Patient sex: F
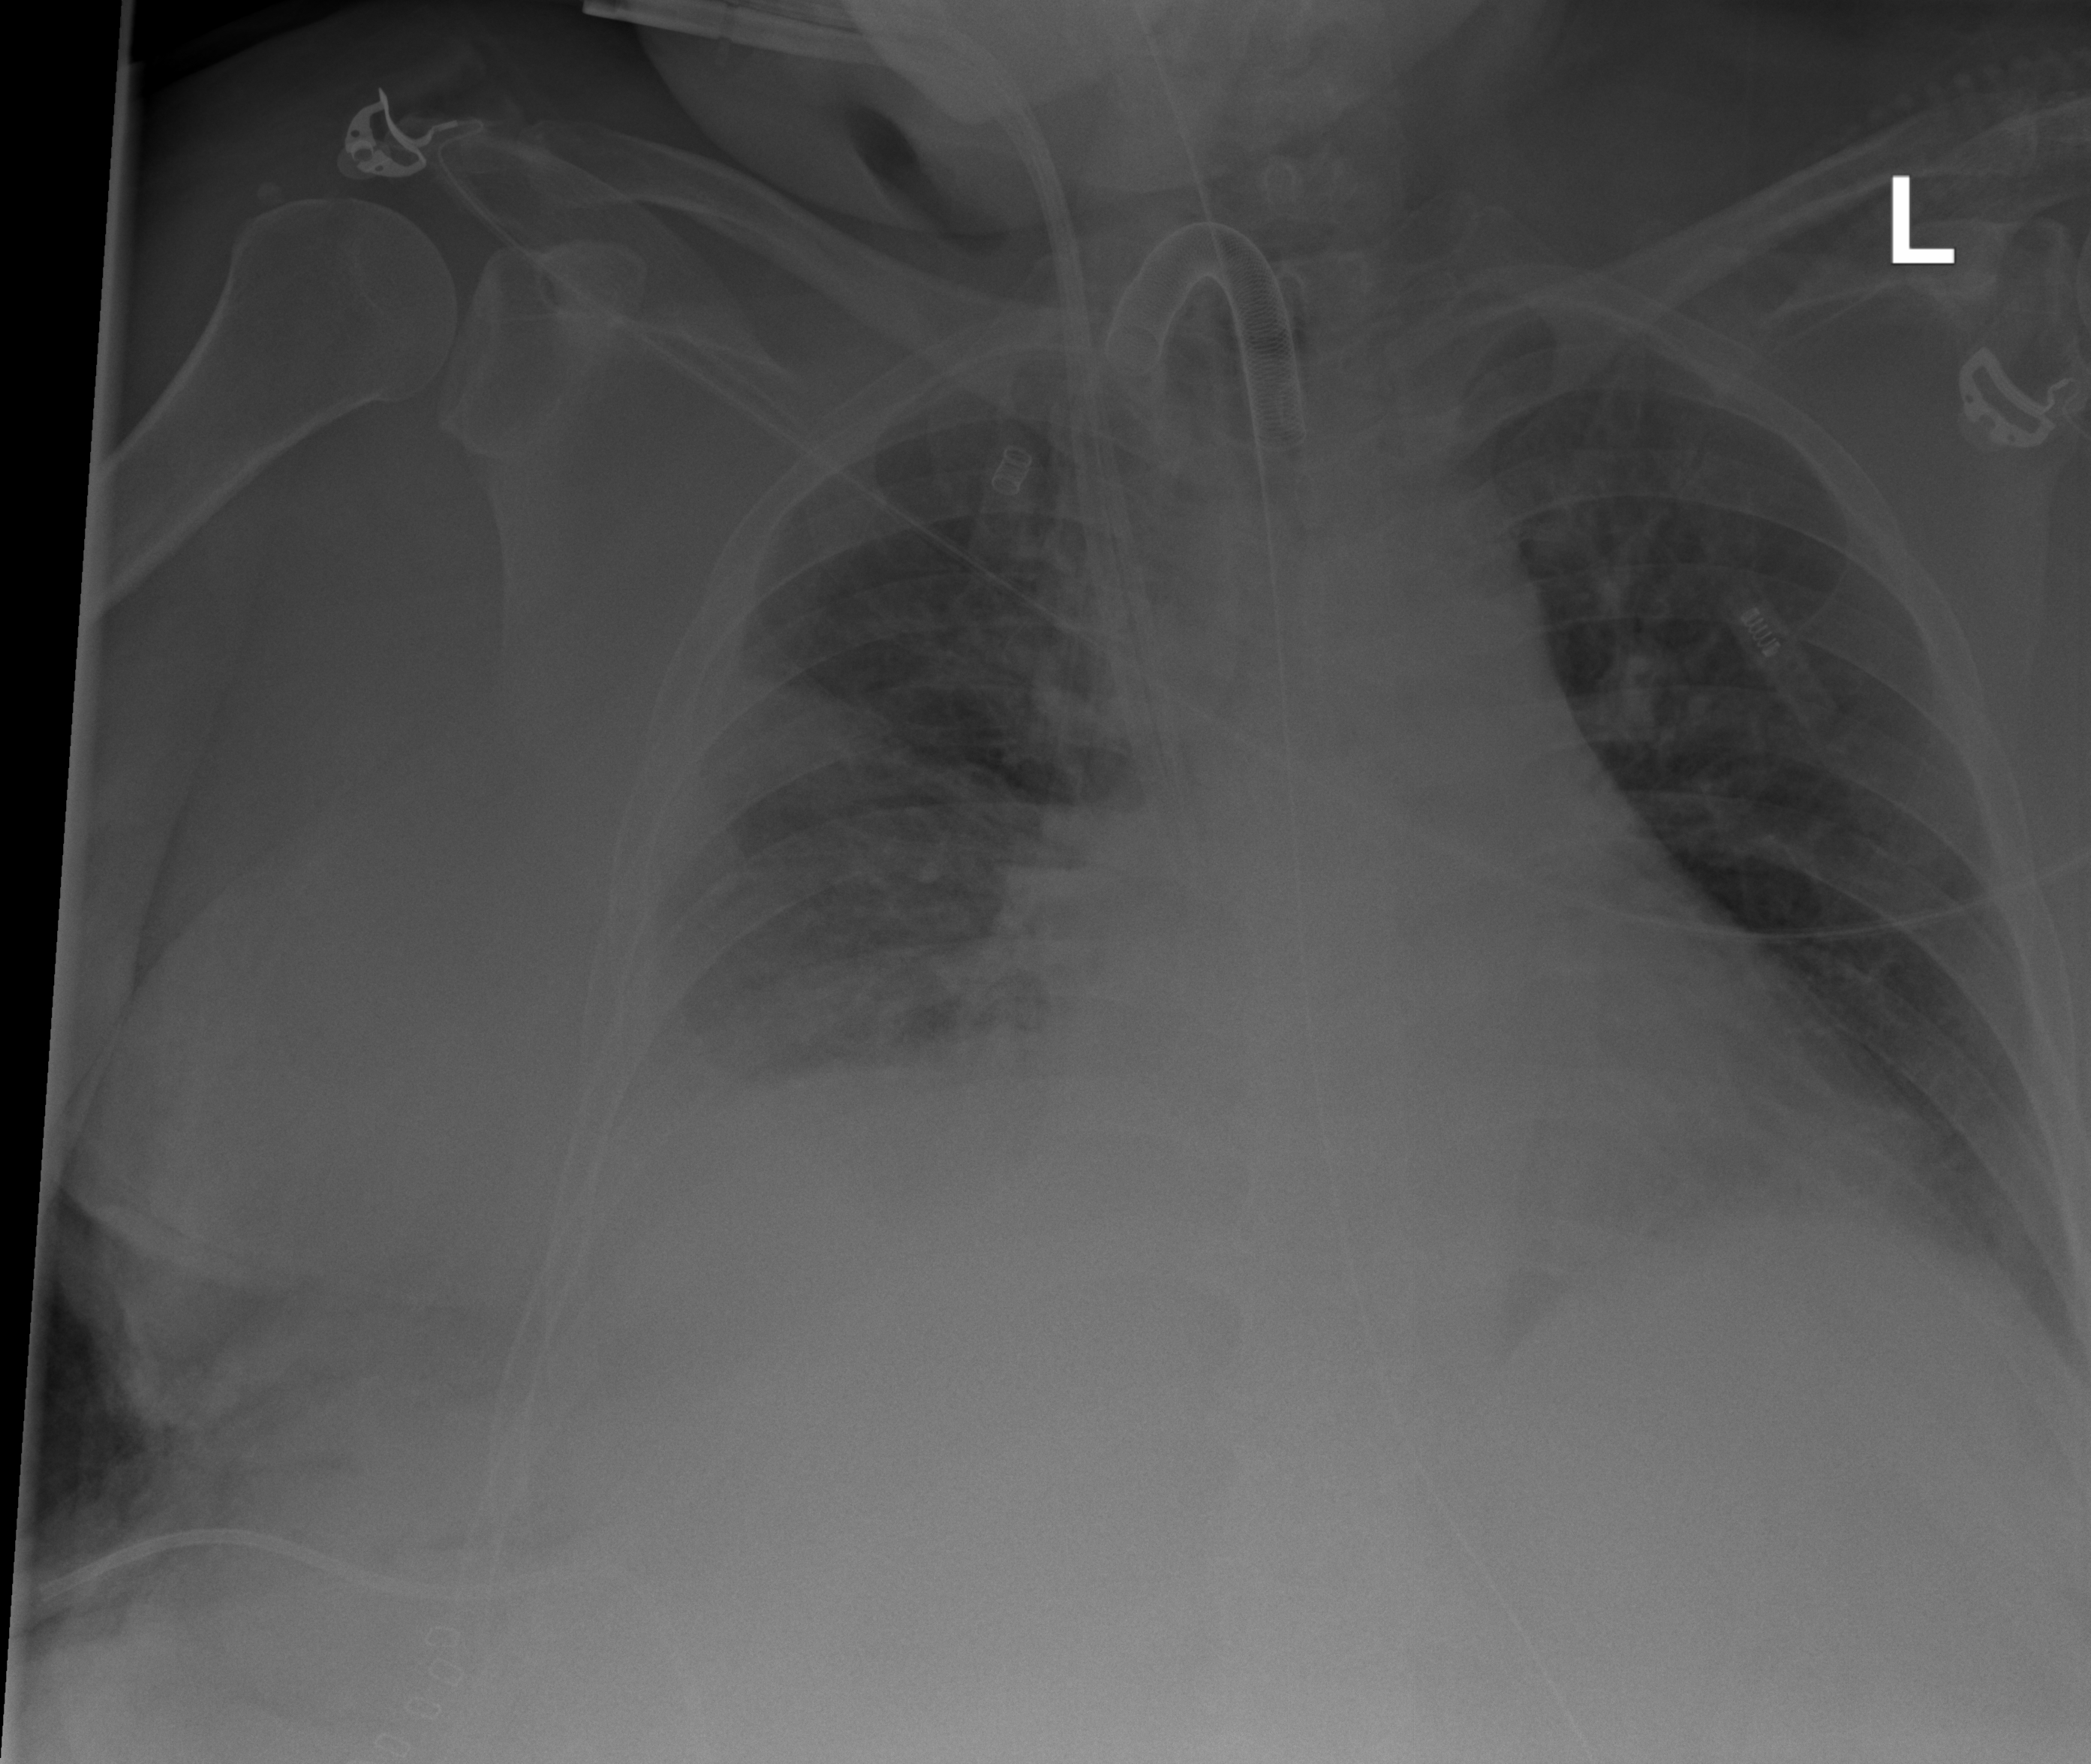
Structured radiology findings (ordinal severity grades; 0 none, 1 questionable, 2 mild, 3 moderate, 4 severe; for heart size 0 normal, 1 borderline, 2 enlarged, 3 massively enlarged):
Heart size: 1
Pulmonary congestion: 0
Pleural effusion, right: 3
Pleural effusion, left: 1
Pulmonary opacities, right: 2
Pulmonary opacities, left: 0
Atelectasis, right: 3
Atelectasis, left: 2